Question: Is there some way to access webpage warning/error details using JavaScript?
For instance, errors in IE show up in the bottom left corner like so:

I would like to able to access the details of this error (in IE as well as other browsers if possible) using JavaScript.
Any suggestions?
EDIT: I'm not looking for debuggers. I want to access the content of the error details/error console. Alternately, figuring out how to create a global exception handler equivalent for JavaScript would help too
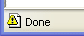
Answer: You may want to use the 'window.onerror' event. You can consider this event as a sort of global exception handler. The value returned by 'onerror' determines whether the browser displays a standard error message. If you return false, the browser displays the standard error message in the JavaScript console. If you return true, the browser does not display the standard error message. (<URL>
'''
<script type="text/javascript">
window.onerror=function(msg, url, line){
alert('An error has occurred' + msg);
return true;
}
</script>
<script type="text/javascript">
// Syntax error
document.write('hi there'
</script>
'''
You can also use traditional exception handling in JavaScript to catch run-time errors.
'''
try
{
document.write(junkVariable)
}
catch (exception)
{
document.write(exception)
}
'''
The output of the above would be:
'''
'junkVariable' is undefined
'''
As noted by <URL>